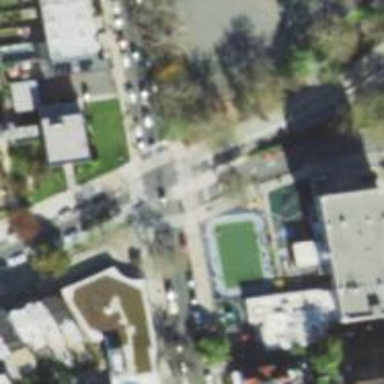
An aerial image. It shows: Asphalt footway with zebra crossing.